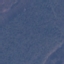
Land use / land cover: Forest